Question: When I get a search result from my table, the results show up twice.

The results "a / a", "aa / aa", and "ab / a" are all correct and should be there. However, I don't want the duplicate values in the third listview entry.
Any ideas why this is happening?
'''
// Set up search array
for(int i = 0; i < isbn.length; i++)
{
searchArray.add(new InventoryItem(isbn[i], InventoryAdapter.getTitleAndAuthorByISBN(isbn[i])));
}
Toast.makeText(getApplicationContext(), "searchArray.size()="+searchArray.size(), Toast.LENGTH_LONG).show();
// add data in custom adapter
adapter = new CustomAdapter(this, R.layout.list, searchArray);
ListView dataList = (ListView) findViewById(R.id.list);
dataList.setAdapter(adapter);
'''
'''
public class CustomAdapter extends ArrayAdapter<InventoryItem> {
Context context;
int layoutResourceId;
LinearLayout linearMain;
ArrayList<InventoryItem> data = new ArrayList<InventoryItem>();
public CustomAdapter(Context context, int layoutResourceId,
ArrayList<InventoryItem> data) {
super(context, layoutResourceId, data);
this.layoutResourceId = layoutResourceId;
this.context = context;
this.data = data;
}
@Override
public View getView(int position, View convertView, ViewGroup parent) {
View row = convertView;
if (row == null) {
LayoutInflater inflater = ((Activity) context).getLayoutInflater();
row = inflater.inflate(layoutResourceId, parent, false);
linearMain = (LinearLayout) row.findViewById(R.id.lineraMain);
}
InventoryItem myItem = data.get(position);
TextView label = new TextView(context);
label.setText(myItem.details);
linearMain.addView(label);
return row;
}
}
'''
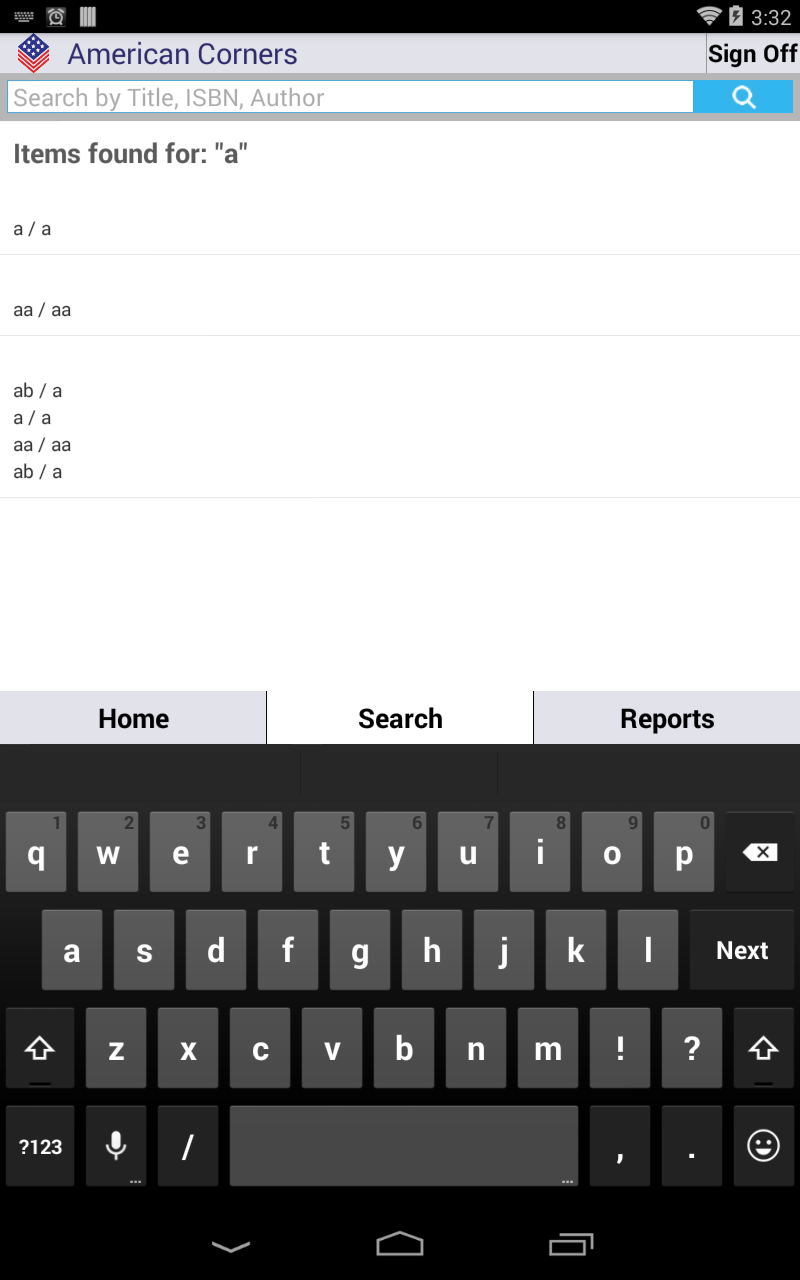
Answer: Well, the problem is in your 'getView(int position, View convertView, ViewGroup parent)' method, because you keep adding views to the previously recycled view that listview provides you. Instead of creating a textview dynamically, you should inflate it when you create your view.
For example, to fix this:
'''
@Override
public View getView(int position, View convertView, ViewGroup parent) {
View row = null;
if (convertView == null) {
LayoutInflater inflater = ((Activity) context).getLayoutInflater();
row = inflater.inflate(layoutResourceId, parent, false);
//Make sure the textview exists in this xml
} else {
row = convertView;
}
InventoryItem myItem = data.get(position);
TextView label = (Textview) row.findViewById(R.id.YOU_TEXT_VIEW_ID);
label.setText(myItem.details);
return row;
}
'''